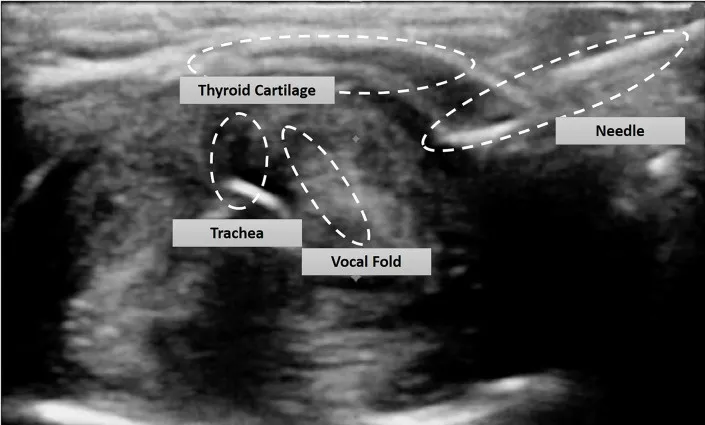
Axial ultrasound of the larynx with in-axis placement of the 18 G needle.
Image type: radiology (ultrasound)